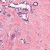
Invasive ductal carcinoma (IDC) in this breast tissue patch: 1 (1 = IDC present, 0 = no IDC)